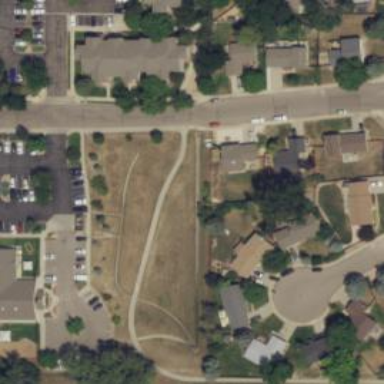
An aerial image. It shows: Path.